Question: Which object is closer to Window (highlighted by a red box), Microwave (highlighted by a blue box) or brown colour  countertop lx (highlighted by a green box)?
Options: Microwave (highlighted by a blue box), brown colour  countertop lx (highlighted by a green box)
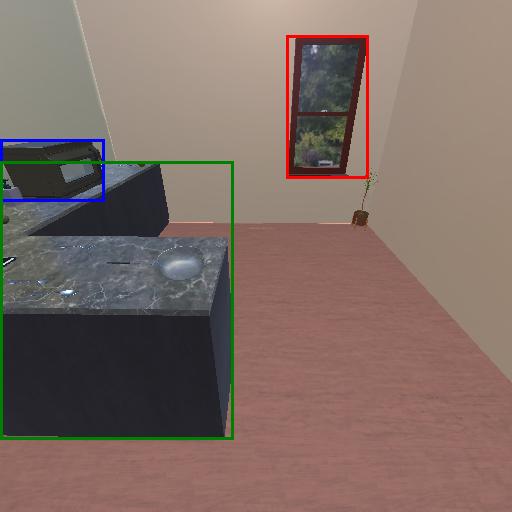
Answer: Microwave (highlighted by a blue box)